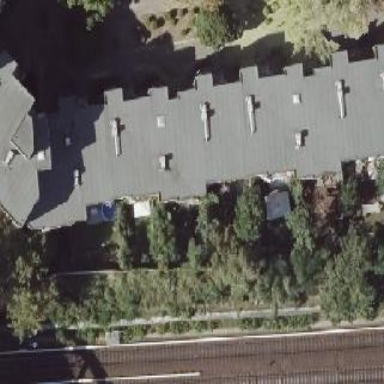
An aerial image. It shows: Modern apartment building with flat roof. The building is grey with dark grey roof.